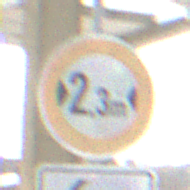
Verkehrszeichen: TatsaechlicheBreite2Komma3
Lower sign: RichtungsangabeDurchPfeile2
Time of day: MorningAfternoon
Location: Roofed (Suburban)
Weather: PartlyCloudy
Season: Winter
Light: Natural